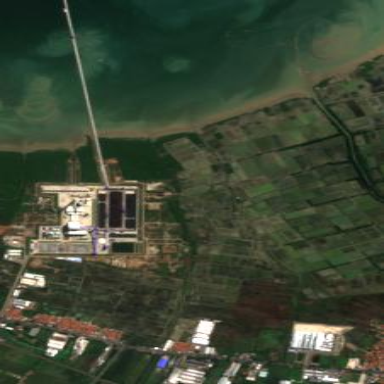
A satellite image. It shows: Industrial area with coal power plant.